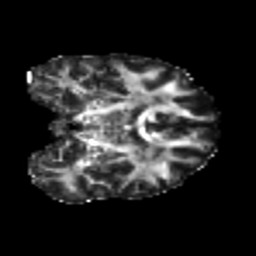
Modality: FA
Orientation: coronal
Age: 26
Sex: female
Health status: healthy
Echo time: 0.074 s